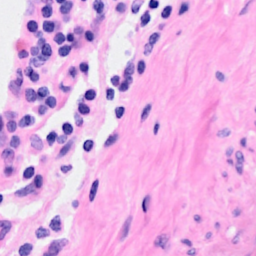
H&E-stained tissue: Breast